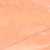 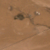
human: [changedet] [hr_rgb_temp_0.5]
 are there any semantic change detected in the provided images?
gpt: New buildings are present above the road in the desert.